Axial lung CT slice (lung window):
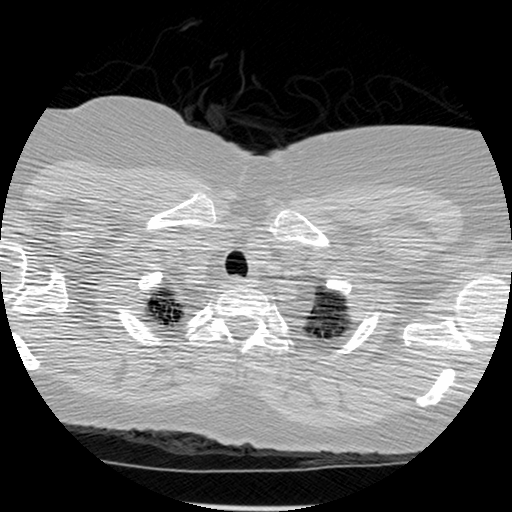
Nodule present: no